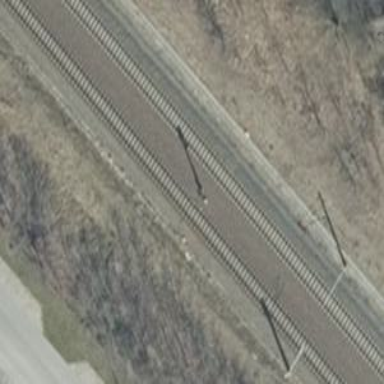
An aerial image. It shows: Railway signal.